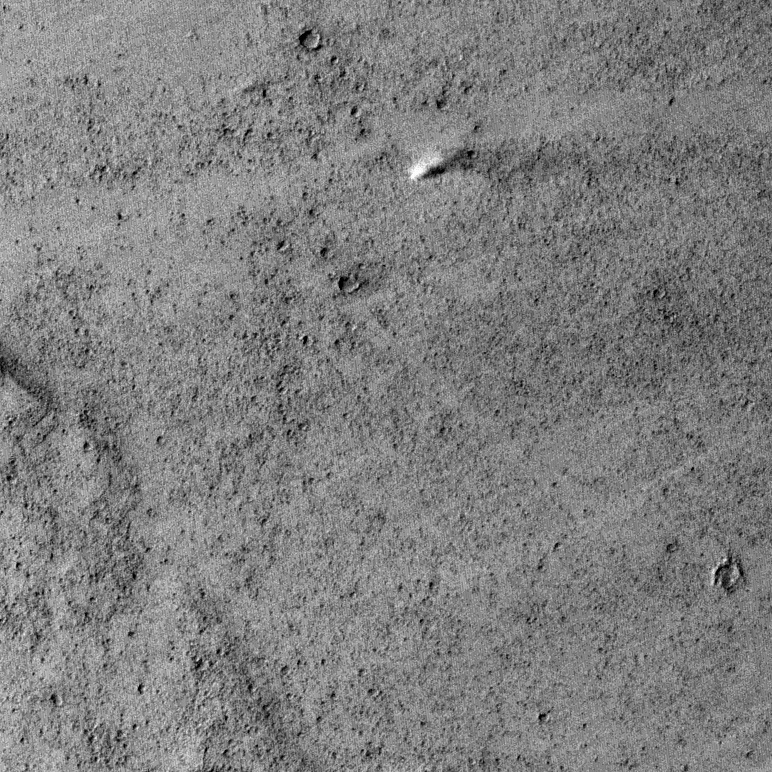
Label: dustdevil